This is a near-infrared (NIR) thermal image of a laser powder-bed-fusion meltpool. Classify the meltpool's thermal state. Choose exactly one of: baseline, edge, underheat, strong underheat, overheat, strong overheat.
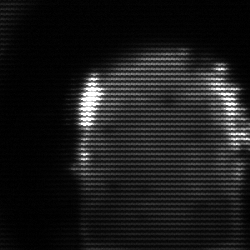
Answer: baseline